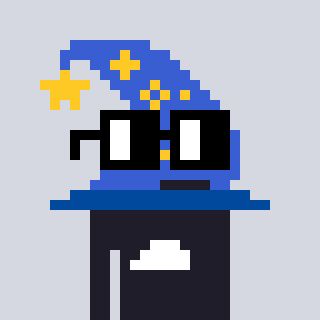
a pixel art character with square black glasses, a wizard hat-shaped head and a grayscale-colored body on a cool background